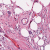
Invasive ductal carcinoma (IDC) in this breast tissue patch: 1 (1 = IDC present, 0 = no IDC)